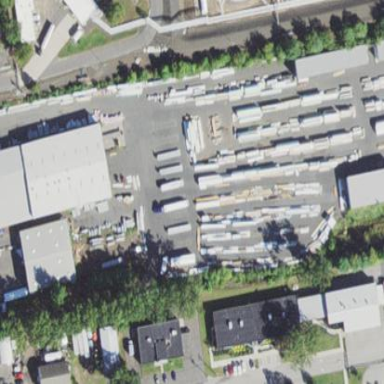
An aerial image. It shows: Wholesale area.